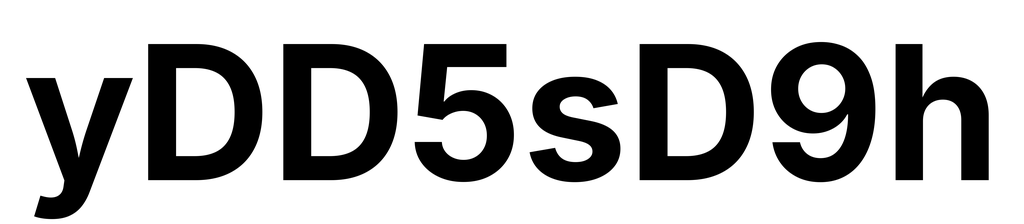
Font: Inter_Bold